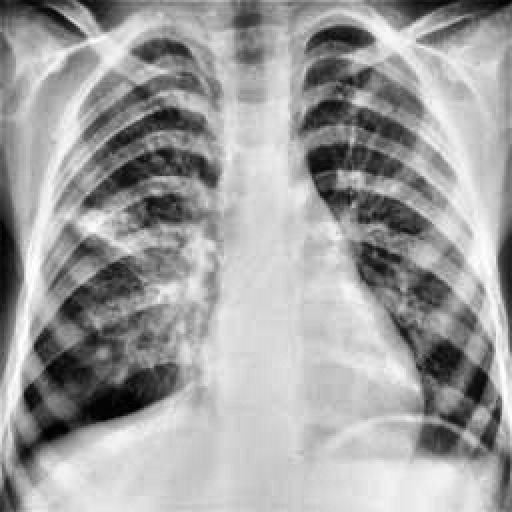
Finding: TUBERCULOSIS